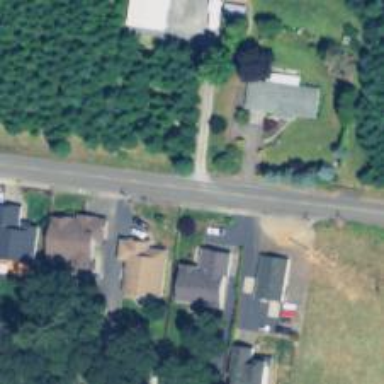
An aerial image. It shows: Tertiary road with sidewalk on the left.